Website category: auto
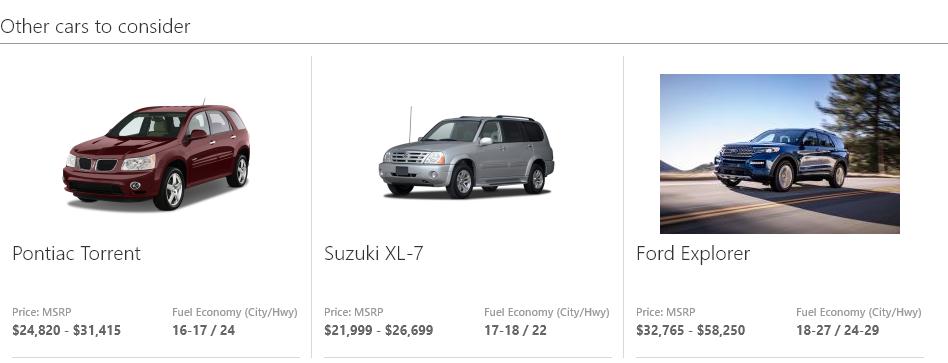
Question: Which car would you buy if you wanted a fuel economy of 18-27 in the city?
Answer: Ford Explorer

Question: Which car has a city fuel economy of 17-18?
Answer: Suzuki XL-7

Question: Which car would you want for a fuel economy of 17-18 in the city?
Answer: Suzuki XL-7

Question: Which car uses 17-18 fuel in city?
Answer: Suzuki XL-7

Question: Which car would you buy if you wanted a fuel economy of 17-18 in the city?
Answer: Suzuki XL-7

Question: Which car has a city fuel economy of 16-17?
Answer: Pontiac Torrent

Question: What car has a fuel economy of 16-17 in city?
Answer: Pontiac Torrent

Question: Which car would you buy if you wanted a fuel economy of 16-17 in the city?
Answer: Pontiac Torrent

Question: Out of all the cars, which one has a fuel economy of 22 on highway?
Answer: Suzuki XL-7

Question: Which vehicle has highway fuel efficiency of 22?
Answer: Suzuki XL-7

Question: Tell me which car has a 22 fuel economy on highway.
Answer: Suzuki XL-7

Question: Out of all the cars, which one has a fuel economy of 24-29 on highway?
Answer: Ford Explorer

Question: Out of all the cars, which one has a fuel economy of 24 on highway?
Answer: Pontiac Torrent

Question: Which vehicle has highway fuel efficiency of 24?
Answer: Pontiac Torrent